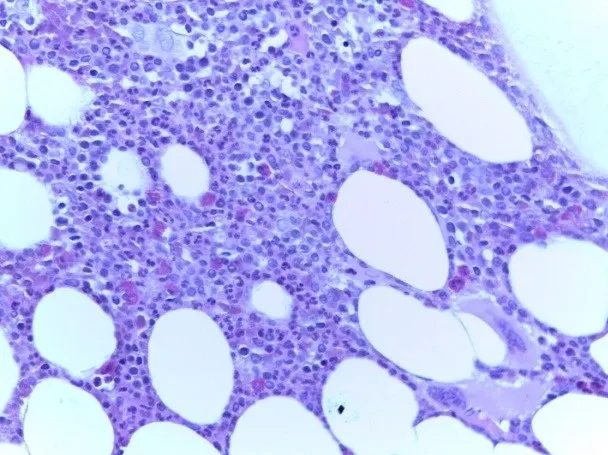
BMB Hypercellular marrow by diffuse plasma cells infiltrate; small clusters of giant megakaryocytes (HE stain, ob x40).
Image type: pathology (giemsa)